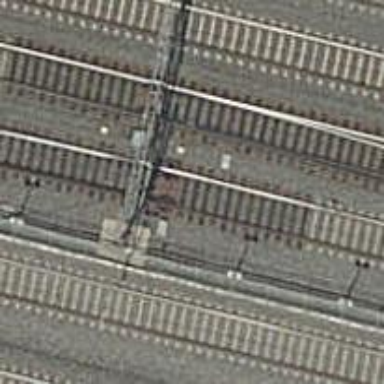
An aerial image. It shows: Railway switch.